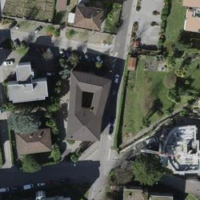
EUNIS habitat code: 54
Species observed at this site:
Chelidonium majus
Cotinus coggygria